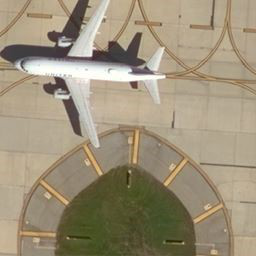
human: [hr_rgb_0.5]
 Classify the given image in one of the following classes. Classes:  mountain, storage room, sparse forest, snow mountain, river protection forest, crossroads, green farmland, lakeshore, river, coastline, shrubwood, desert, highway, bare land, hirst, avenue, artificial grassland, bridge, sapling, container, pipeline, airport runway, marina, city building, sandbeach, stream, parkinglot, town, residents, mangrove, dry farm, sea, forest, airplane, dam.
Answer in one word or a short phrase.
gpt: airplane